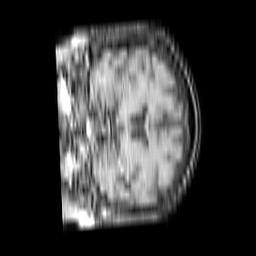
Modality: T1w
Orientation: coronal
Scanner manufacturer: philips
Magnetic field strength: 1.5 T
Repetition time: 0.1783 s
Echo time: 0.001825 s